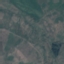
Land use / land cover: HerbaceousVegetation